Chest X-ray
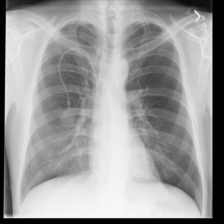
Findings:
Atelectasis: negative
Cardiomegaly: negative
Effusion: negative
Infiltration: negative
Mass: negative
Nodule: negative
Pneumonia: negative
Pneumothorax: negative
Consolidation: negative
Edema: negative
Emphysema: negative
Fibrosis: negative
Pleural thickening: negative
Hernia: negative